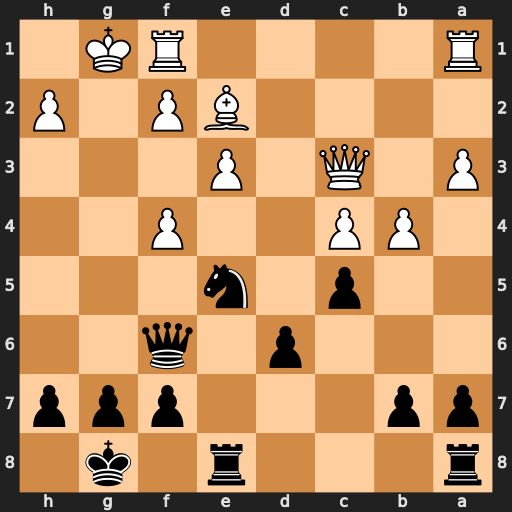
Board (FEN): r3r1k1/pp3ppp/3p1q2/2p1n3/1PP2P2/P1Q1P3/4BP1P/R4RK1
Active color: b
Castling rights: -
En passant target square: -
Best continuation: Nf3+ Bxf3 Qxc3